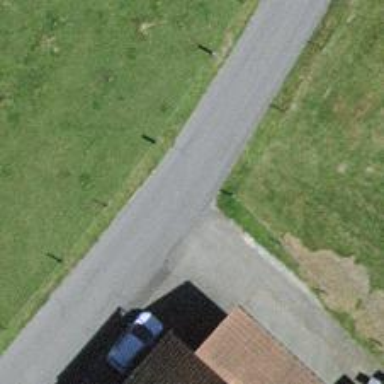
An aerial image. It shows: Asphalt road in residential area.